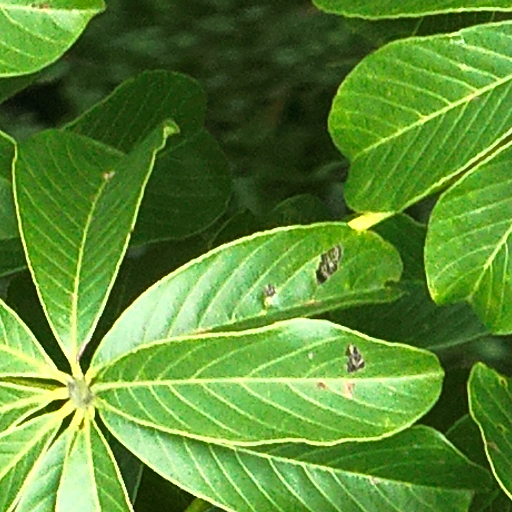
Species: Ceiba pentandra
GBIF accepted scientific name: Ceiba pentandra
Crown area (m\u00b2): 309.346